Interaction volume radius: 5 \u00c5
Interaction volume height: 25 \u00c5
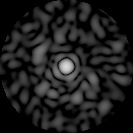
Disorder parameter: 0.8239